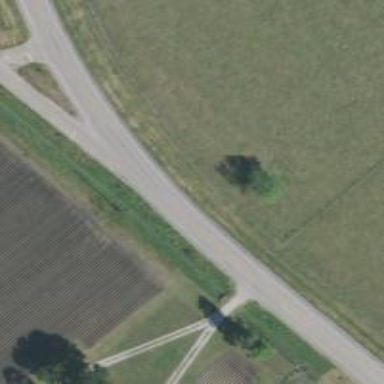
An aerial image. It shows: Tertiary road.